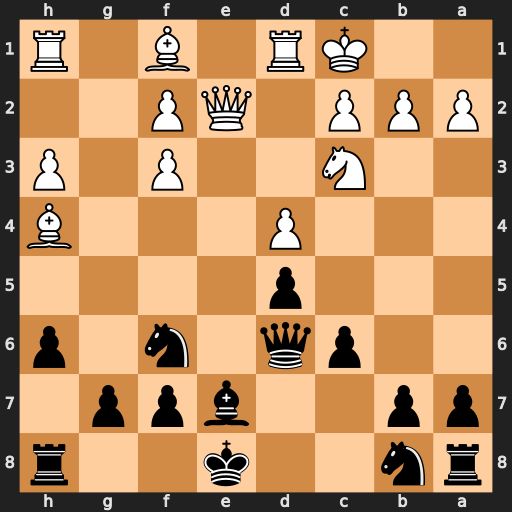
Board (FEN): rn2k2r/pp2bpp1/2pq1n1p/3p4/3P3B/2N2P1P/PPP1QP2/2KR1B1R
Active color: b
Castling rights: kq
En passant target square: -
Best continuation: Qf4+ Qe3 Qxh4